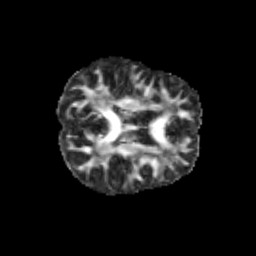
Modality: FA
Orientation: axial
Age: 9
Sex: female
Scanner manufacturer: siemens
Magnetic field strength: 3 T
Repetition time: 3.8 s
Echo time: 0.07 s